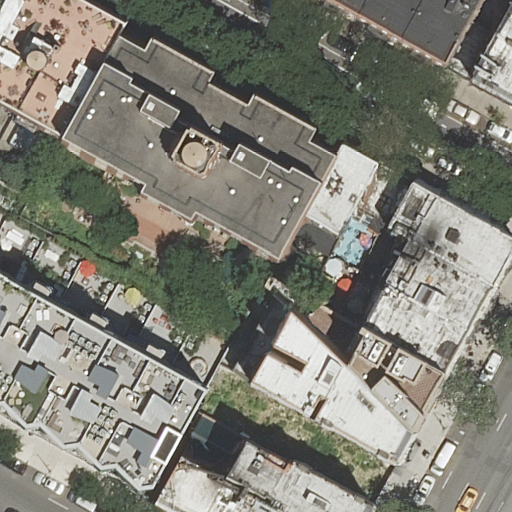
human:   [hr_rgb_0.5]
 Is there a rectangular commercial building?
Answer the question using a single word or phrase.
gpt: no

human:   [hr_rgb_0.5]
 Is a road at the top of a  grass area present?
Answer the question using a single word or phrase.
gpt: no

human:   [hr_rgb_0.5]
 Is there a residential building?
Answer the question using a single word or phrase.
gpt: yes

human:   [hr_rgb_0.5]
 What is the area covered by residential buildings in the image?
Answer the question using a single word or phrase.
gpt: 5328m2

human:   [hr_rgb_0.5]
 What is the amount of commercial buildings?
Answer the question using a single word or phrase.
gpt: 0

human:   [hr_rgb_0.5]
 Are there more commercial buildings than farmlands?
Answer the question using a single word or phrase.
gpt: no

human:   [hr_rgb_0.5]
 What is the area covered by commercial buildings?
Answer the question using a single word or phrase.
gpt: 0m2

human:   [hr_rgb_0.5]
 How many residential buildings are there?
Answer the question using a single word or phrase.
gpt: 17

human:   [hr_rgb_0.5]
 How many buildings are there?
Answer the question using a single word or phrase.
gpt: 17

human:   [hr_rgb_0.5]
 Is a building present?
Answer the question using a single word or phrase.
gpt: yes

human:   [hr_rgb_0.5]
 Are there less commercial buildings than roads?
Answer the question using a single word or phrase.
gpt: yes

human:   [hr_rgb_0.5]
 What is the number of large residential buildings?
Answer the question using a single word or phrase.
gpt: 2

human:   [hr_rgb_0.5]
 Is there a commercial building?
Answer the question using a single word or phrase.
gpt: no

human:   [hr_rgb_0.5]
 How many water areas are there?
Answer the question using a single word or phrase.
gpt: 0

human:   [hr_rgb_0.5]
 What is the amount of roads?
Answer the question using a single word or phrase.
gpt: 3

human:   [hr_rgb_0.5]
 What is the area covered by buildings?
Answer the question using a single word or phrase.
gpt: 5328m2

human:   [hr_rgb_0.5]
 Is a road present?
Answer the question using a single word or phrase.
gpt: yes

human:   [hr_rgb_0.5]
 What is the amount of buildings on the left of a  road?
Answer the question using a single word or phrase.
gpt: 13

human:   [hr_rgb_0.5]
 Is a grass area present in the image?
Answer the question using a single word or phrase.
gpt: no

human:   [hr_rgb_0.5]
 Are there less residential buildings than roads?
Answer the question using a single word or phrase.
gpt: no

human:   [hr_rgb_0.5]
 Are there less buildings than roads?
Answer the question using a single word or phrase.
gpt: no

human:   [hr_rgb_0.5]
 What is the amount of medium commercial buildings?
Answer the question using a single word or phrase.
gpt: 0

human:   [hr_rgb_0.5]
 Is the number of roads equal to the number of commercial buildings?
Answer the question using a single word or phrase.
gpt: no

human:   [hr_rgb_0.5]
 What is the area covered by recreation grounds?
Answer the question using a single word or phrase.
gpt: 0m2

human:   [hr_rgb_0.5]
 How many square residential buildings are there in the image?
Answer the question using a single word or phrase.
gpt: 0

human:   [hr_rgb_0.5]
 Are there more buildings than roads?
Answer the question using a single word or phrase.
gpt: yes

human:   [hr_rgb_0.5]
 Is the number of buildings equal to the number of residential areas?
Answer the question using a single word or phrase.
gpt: no

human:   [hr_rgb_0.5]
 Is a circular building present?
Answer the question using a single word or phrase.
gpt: no

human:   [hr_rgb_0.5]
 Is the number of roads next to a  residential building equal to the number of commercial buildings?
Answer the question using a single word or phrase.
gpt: no

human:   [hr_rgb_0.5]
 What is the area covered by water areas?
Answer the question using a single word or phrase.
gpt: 0m2

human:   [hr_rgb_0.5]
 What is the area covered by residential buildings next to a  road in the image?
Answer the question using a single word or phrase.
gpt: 5328m2

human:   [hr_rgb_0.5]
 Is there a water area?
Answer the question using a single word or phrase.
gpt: no

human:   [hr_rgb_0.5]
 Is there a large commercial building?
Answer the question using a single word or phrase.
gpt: no

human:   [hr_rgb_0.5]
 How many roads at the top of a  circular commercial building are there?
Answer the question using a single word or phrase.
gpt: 0

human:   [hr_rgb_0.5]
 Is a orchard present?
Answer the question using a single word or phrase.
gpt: no

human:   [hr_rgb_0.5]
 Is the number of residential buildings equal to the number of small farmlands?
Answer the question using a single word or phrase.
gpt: no

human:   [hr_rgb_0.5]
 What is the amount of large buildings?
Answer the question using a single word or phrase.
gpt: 2

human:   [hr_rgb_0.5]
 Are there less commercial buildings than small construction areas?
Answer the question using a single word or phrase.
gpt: no

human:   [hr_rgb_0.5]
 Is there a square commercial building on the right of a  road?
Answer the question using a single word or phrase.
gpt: no

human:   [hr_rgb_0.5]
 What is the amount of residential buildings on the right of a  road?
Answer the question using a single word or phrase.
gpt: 15

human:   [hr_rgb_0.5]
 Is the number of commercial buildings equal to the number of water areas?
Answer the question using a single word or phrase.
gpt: yes

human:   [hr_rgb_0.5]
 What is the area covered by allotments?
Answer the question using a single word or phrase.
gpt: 0m2

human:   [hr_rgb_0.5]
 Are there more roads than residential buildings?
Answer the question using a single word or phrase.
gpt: no

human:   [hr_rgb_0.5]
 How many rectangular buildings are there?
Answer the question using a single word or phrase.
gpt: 13

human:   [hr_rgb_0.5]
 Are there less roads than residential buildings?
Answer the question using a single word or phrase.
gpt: yes

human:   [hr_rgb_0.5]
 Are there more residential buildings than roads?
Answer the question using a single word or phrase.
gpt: yes

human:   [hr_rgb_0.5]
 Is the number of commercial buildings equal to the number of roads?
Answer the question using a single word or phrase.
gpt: no

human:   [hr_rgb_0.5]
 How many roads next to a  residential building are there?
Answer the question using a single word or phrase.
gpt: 3

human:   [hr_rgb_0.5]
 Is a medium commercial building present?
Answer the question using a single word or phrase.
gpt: no

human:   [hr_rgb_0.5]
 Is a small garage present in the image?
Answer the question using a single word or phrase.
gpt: no

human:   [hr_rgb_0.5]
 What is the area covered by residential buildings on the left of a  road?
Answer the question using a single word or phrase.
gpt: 5007m2

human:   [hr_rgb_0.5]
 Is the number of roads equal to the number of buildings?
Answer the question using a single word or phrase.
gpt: no

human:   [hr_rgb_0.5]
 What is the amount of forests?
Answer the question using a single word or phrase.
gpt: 0

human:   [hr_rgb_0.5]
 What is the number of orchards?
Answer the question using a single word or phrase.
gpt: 0

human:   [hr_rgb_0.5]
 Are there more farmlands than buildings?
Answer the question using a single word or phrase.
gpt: no

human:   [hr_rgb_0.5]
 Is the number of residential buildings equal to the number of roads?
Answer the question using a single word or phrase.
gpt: no

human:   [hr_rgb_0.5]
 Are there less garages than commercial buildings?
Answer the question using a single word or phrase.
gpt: no

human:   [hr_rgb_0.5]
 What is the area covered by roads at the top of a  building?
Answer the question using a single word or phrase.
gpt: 0m2

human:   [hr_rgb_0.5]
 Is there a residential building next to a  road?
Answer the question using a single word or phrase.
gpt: yes

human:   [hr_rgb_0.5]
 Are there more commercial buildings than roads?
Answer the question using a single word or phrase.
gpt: no

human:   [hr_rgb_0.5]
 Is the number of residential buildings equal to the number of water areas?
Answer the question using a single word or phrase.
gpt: no

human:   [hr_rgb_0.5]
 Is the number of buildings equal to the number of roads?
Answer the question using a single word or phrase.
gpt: no

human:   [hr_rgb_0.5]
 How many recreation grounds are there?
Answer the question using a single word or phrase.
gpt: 0

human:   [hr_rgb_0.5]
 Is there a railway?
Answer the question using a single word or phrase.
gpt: no